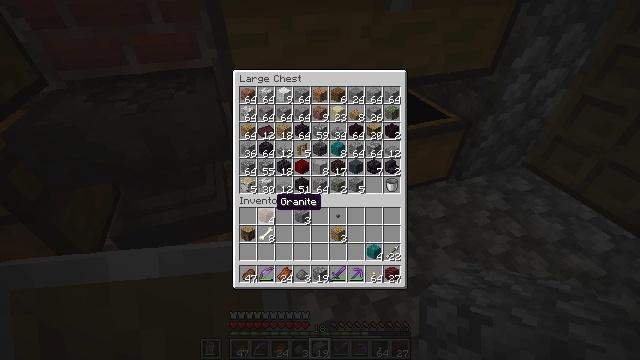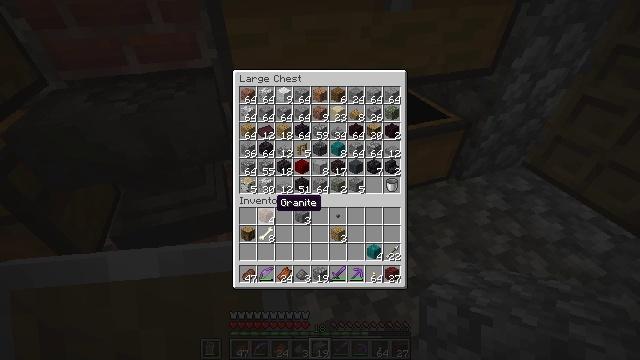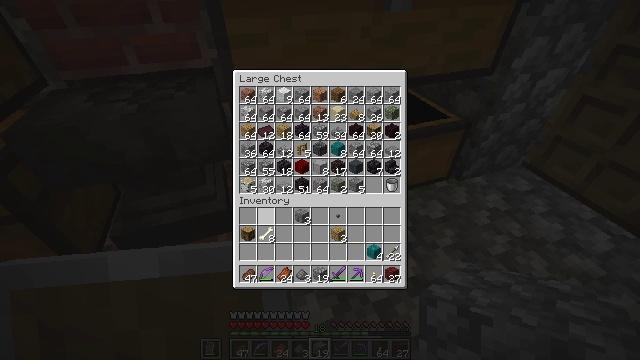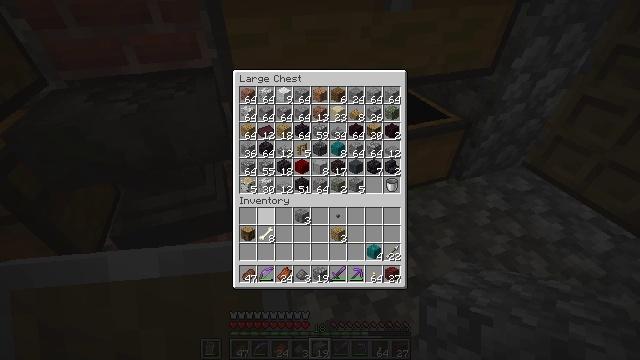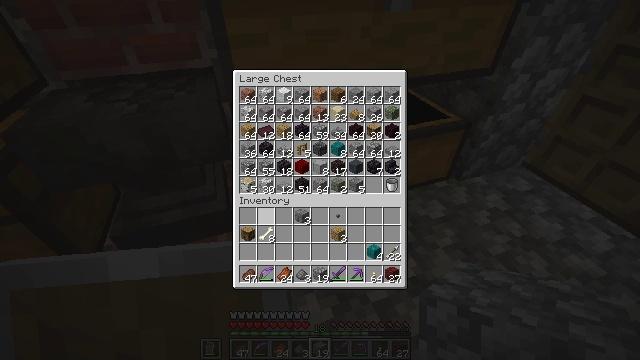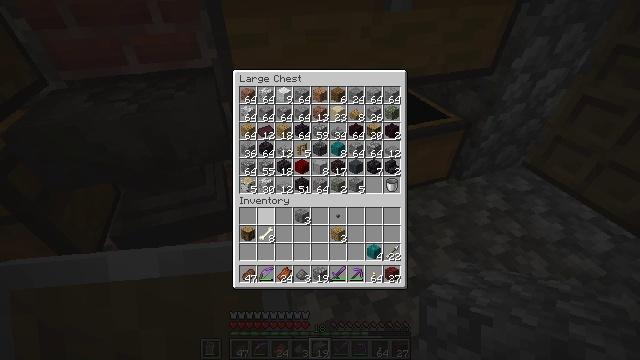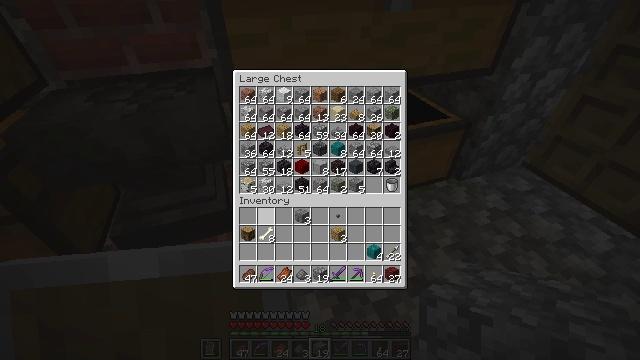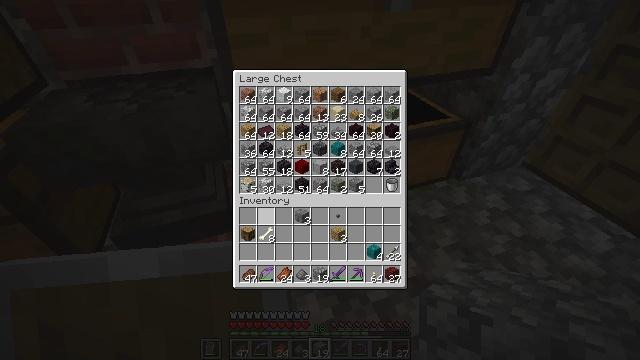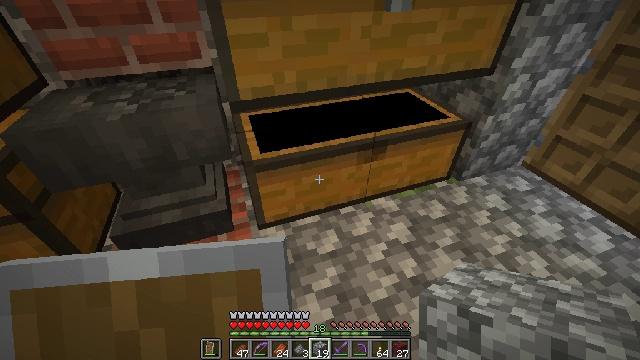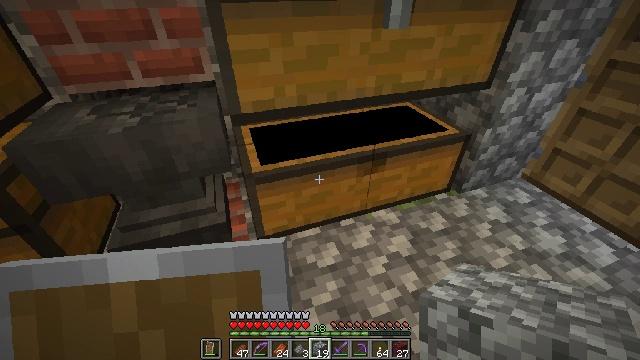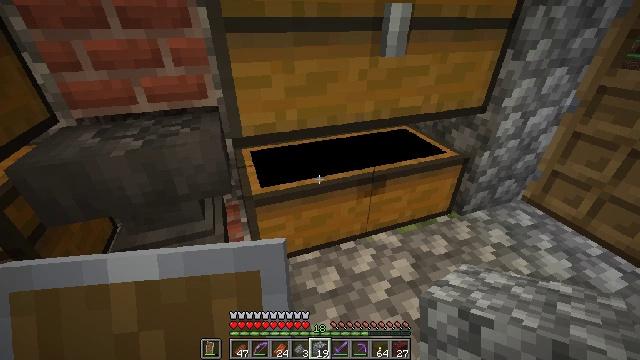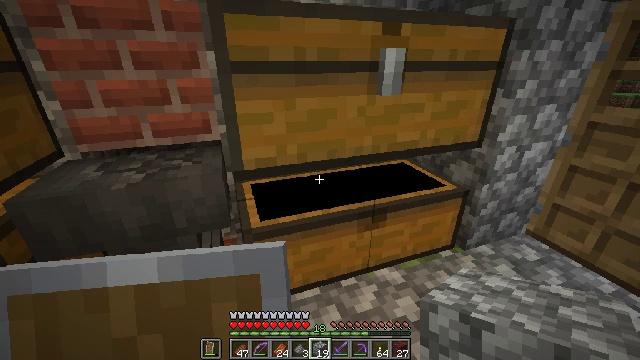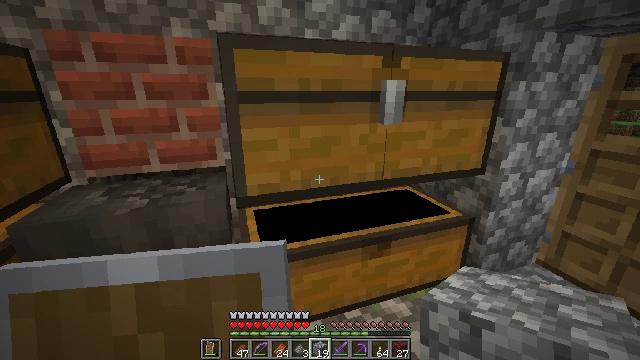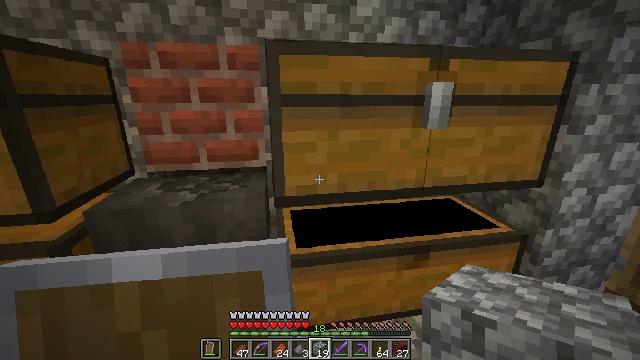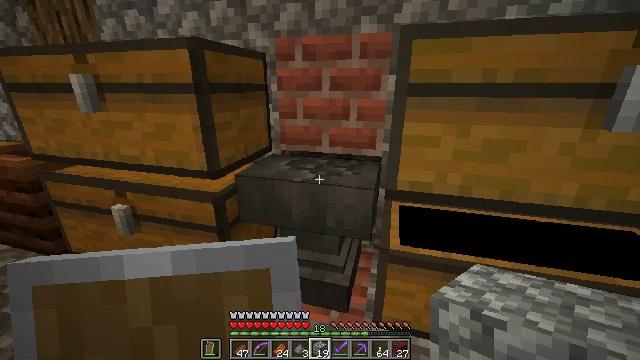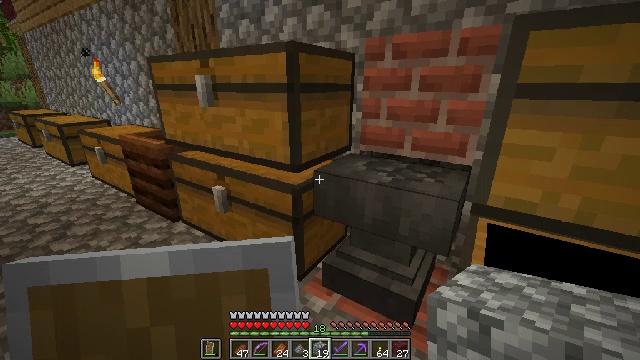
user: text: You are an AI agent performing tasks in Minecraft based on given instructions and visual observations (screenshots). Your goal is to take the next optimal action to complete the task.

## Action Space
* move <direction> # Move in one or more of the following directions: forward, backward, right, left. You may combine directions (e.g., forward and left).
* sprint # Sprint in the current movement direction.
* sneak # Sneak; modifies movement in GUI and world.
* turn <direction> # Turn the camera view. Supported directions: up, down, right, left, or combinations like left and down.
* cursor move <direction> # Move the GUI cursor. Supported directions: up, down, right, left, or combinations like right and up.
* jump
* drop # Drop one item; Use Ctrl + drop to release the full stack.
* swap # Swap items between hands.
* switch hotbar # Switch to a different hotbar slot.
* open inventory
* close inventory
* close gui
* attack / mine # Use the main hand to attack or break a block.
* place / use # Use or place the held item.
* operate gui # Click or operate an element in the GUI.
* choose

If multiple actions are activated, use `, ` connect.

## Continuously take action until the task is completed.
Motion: motion action
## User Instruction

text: Collect the grass from the surface.
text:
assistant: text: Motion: sneak
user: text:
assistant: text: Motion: sneak, use / place
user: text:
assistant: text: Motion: sneak, use / place
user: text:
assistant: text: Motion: sneak, use / place
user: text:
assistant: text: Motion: sneak, use / place
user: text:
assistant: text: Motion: sneak
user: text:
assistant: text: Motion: sneak
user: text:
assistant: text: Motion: sneak, open inventory
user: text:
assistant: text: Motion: turn up, open inventory
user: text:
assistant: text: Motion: turn up, open inventory
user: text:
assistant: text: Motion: turn up
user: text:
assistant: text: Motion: turn up
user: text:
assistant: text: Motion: turn left
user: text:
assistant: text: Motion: turn left and down
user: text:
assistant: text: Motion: turn left
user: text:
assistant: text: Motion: turn left
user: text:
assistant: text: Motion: turn left and down
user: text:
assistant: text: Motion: turn left and down
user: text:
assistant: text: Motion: turn left and down
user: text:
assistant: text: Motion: no_op
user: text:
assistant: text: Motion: no_op
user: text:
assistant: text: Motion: no_op
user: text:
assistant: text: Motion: no_op
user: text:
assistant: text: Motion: no_op
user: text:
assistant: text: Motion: use / place
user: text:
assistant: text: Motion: use / place
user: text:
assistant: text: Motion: no_op
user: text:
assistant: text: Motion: no_op
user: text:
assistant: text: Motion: turn up
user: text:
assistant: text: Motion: turn up